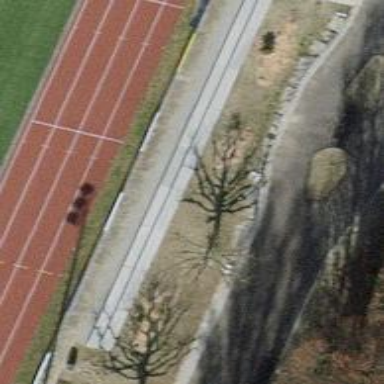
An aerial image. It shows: Bleachers on leisure land.